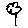
Label: flower